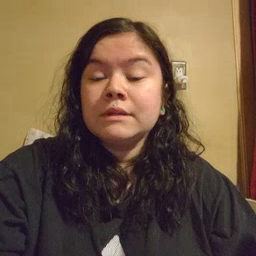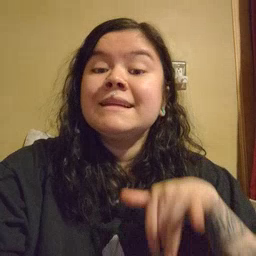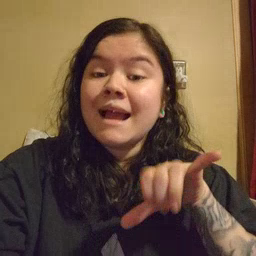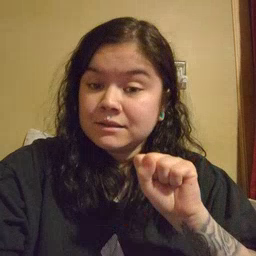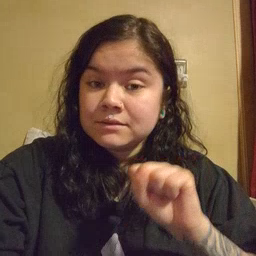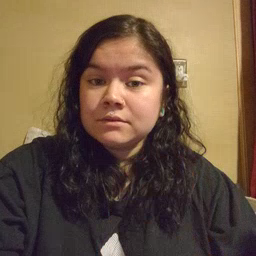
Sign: yes